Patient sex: M
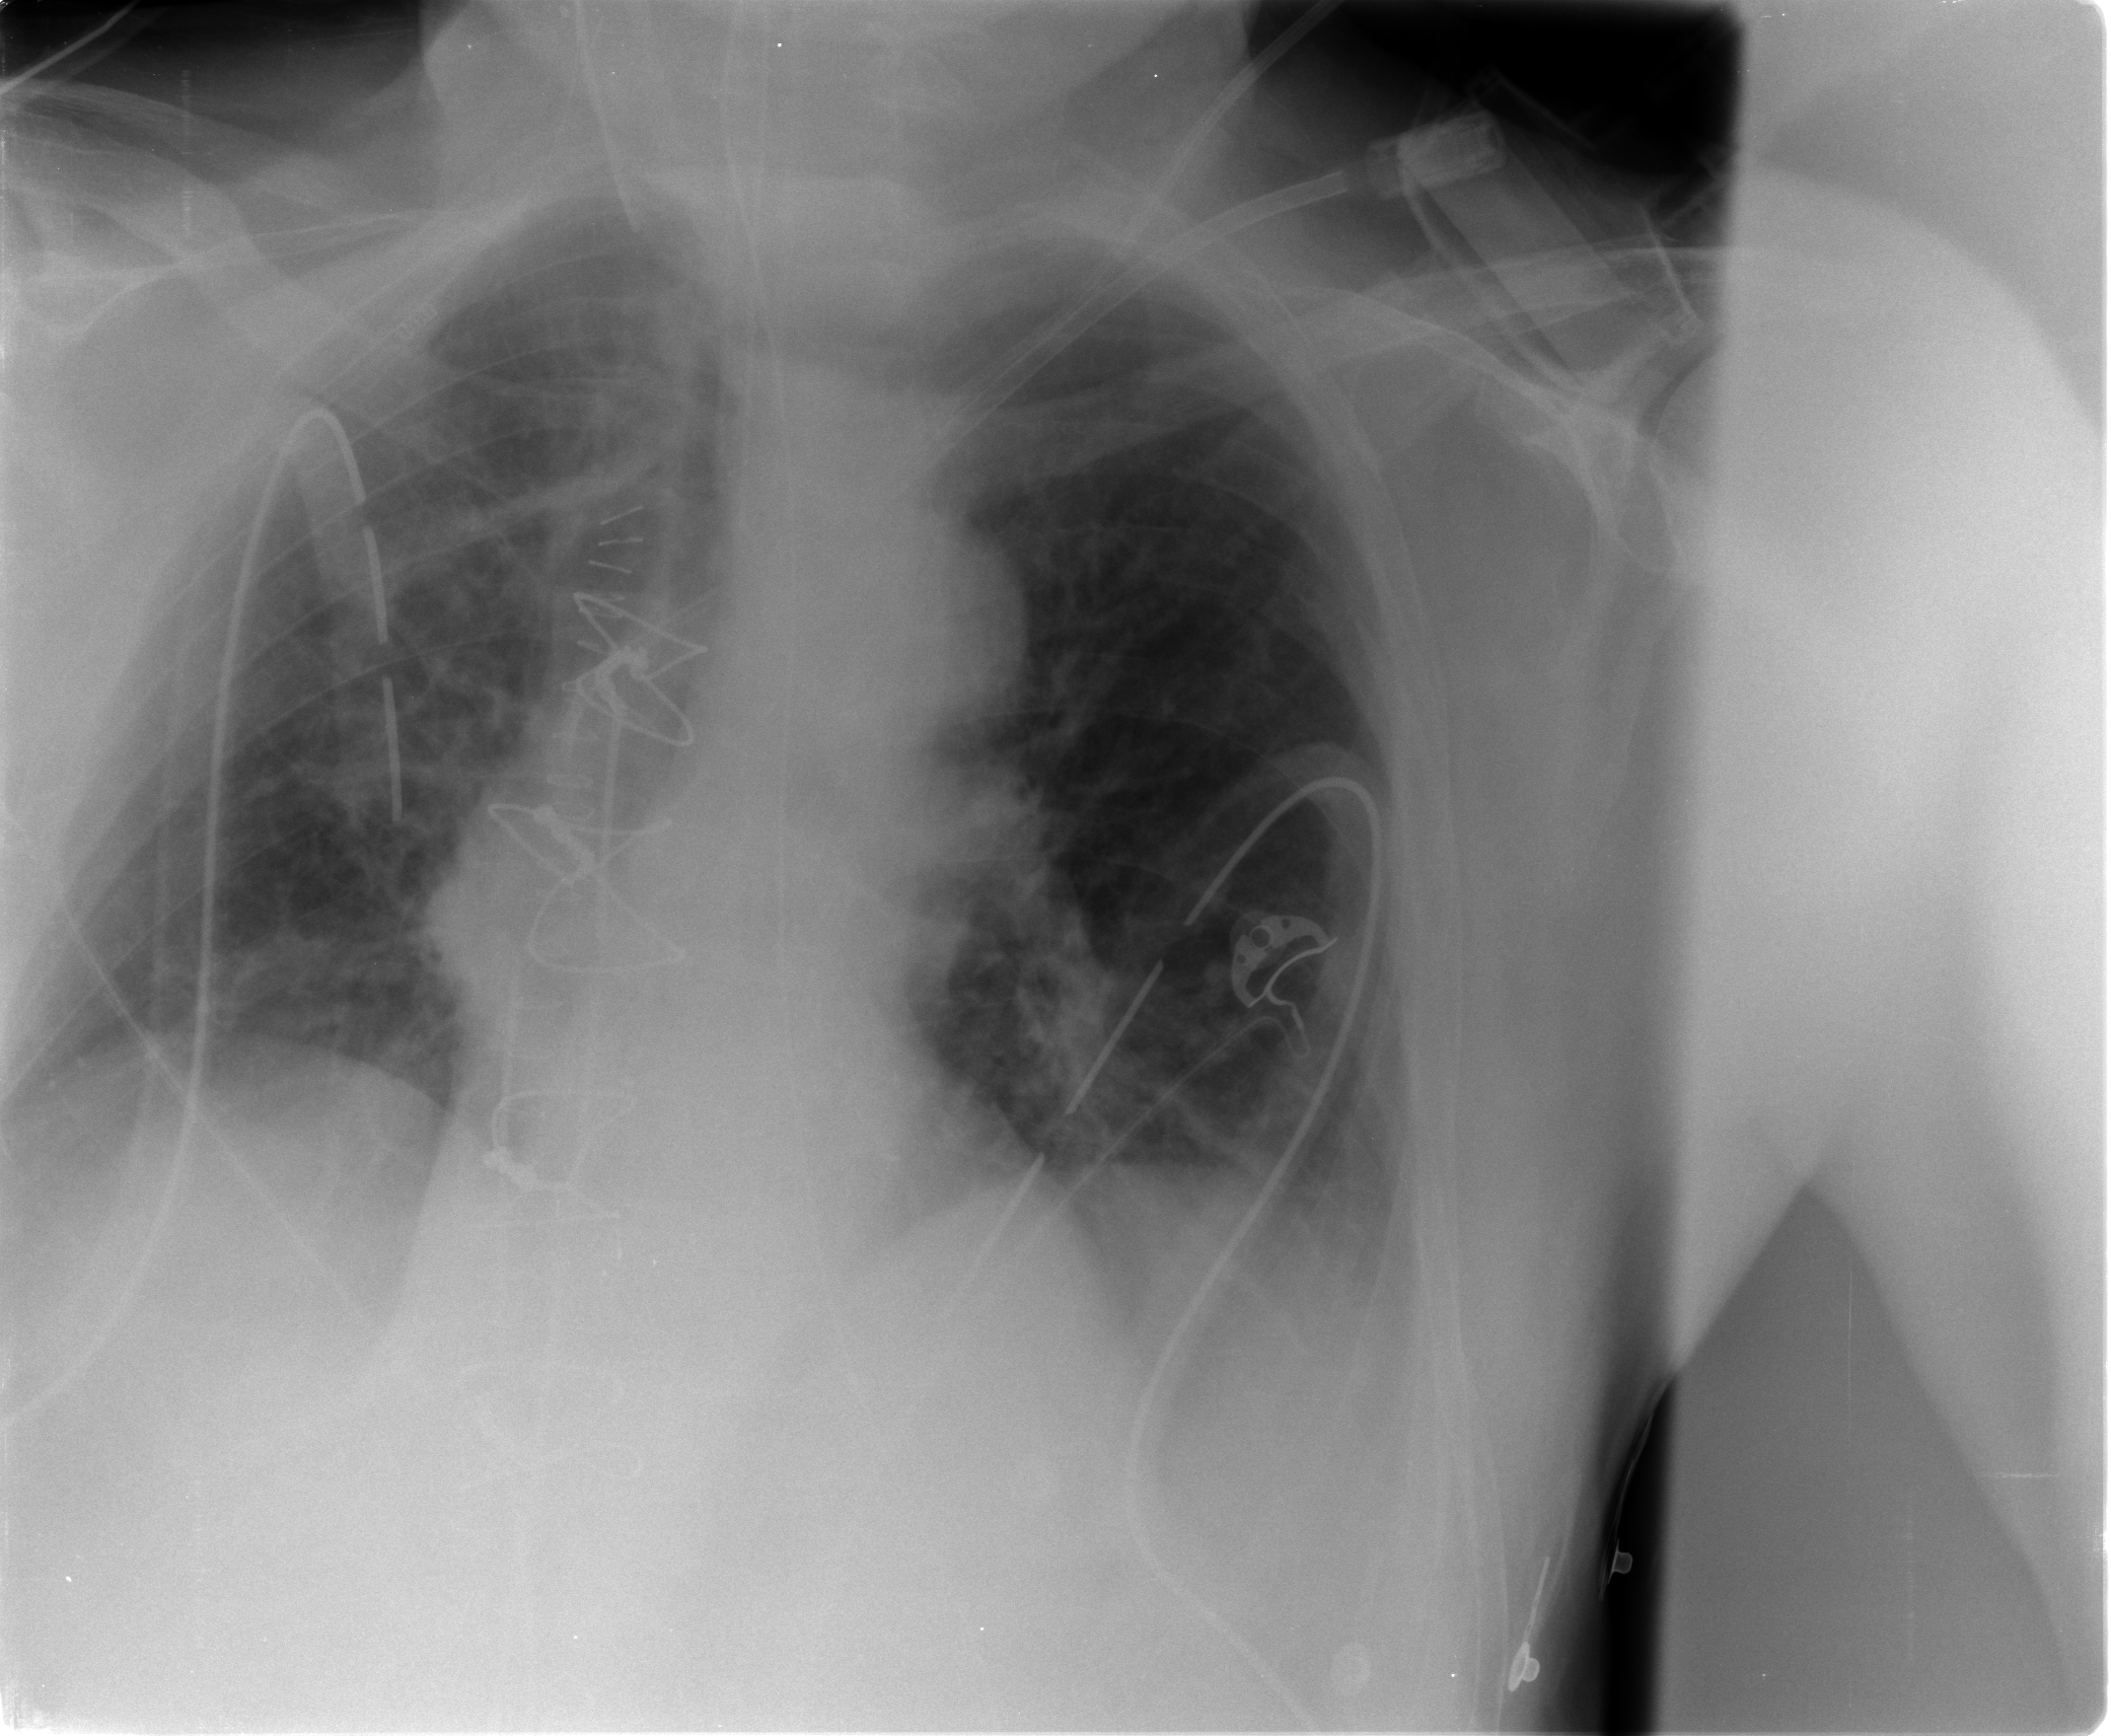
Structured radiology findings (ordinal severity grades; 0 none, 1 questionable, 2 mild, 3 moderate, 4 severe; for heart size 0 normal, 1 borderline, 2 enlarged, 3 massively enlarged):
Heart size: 0
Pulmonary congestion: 2
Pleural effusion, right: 0
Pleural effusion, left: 0
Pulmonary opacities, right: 0
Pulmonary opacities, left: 0
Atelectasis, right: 0
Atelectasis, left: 0